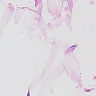
Metastatic tissue present: no